高一 · 统计数学
在一次随机试验中, 彼此互斥的事件 A, B, C, D 的概率分别是 $0.2,0.2,0.3,0.3$,则下列说法正确的是
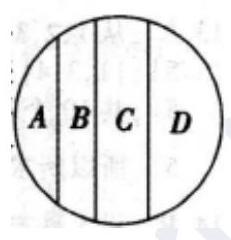
A. A+B$ 与 $C$ 是互斥事件, 也是对立事件

B. $B+C$ 与 $D$ 是互斥事件，也是对立事件

C. $A+C$ 与 $B+D$ 是互斥事件, 但不是对立事件

D. $\mathrm{A}$ 与 $\mathrm{B}+\mathrm{C}+\mathrm{D}$ 是互斥事件, 也是对立事件
答案: D
解析: 由于 A, B, C, D 彼此互斥, 且 A+B+C+D 是一个必然事件, 故各事件的关系可由图表示. 由图可知, 任何一个事件与其余 3 个事件的和事件必然是对立事件, 任何两个事件的和事件与其余两个事件的和事件也是对立事件.